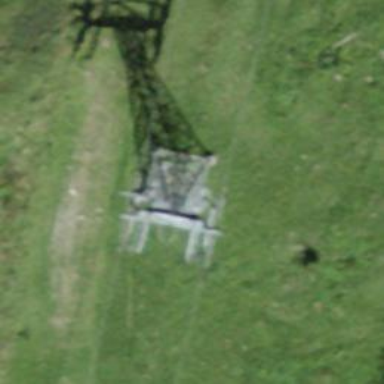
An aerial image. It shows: Pylon for aerialway.